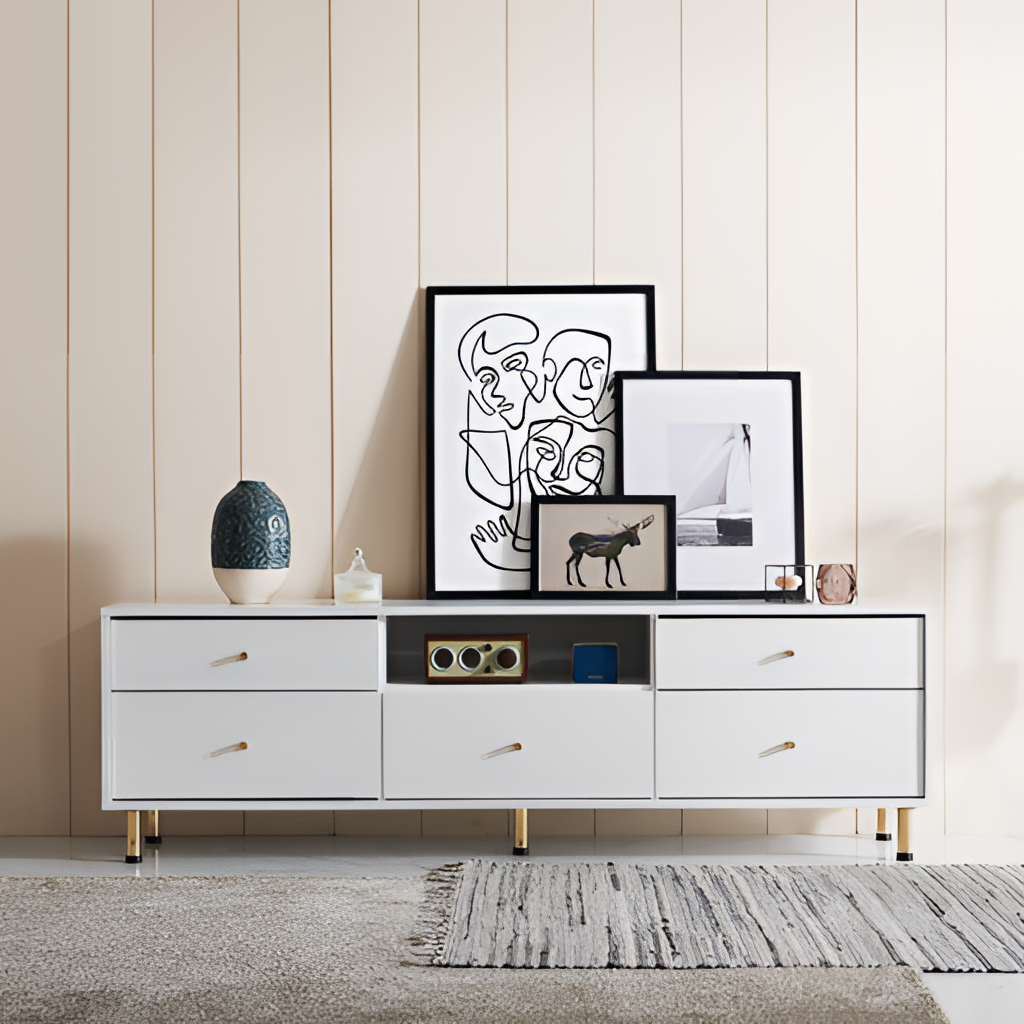
living room, wood sideboard, contemporary, tile flooring, with solid pattern, beige wood wallpaper, with vertical striped pattern